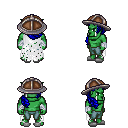
a pixel art fantasy rpg character, male body template, orc, green skin, white tattered cape, teal pants, blue right-swept hairstyle, chain helm, white cloth bandages, white slippers, four views (front, back, left, right), 2x2 character sprite sheet, small pixel art, hard edges, no anti-aliasing